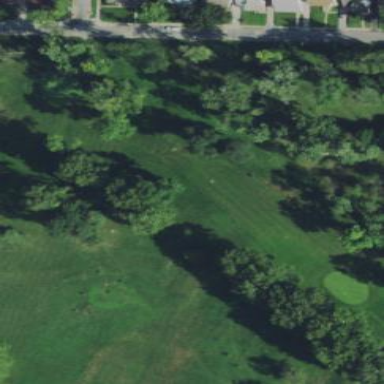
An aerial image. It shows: Recreational ground with grassy golf fairway. It is designated for golf sport activities.